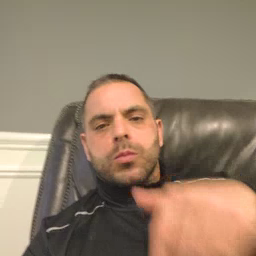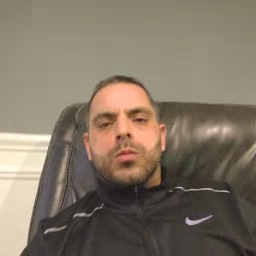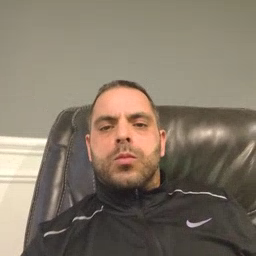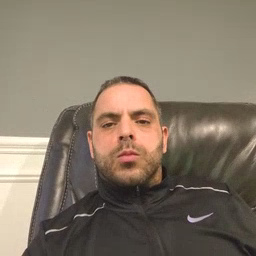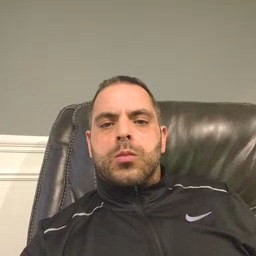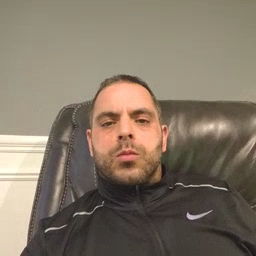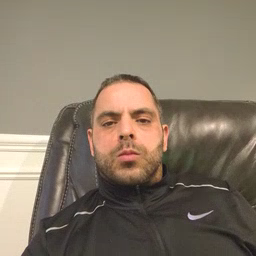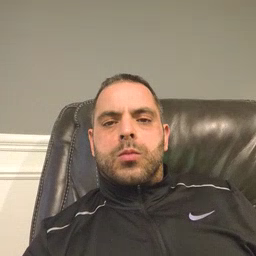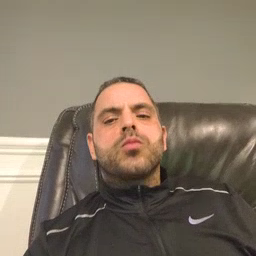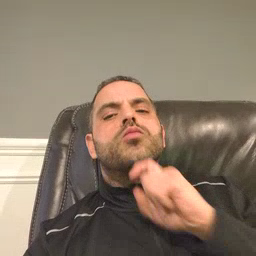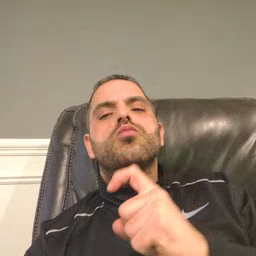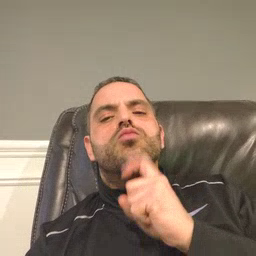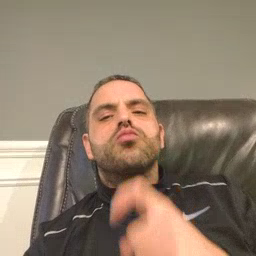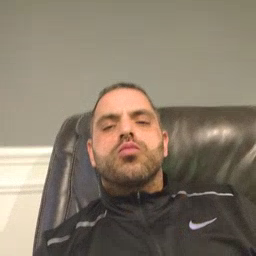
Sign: garbage